Field crop: tomato
Growth stage: 2
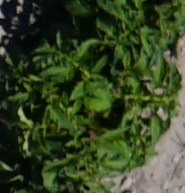
Species: tomato